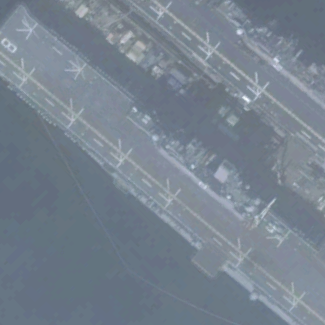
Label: assault